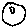
Label: moon